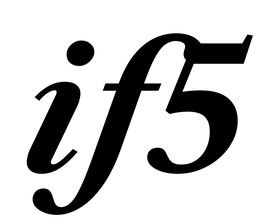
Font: LibreCaslonText-Italic_Bold_Italic